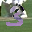
Label: 3